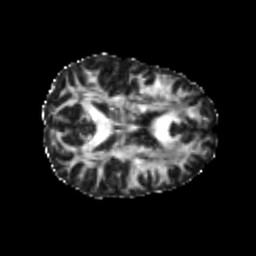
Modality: FA
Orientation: axial
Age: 25
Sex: female
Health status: healthy
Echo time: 0.074 s